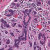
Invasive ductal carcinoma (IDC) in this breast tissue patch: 0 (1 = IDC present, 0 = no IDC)